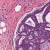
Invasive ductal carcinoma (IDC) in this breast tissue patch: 0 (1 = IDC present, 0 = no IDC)